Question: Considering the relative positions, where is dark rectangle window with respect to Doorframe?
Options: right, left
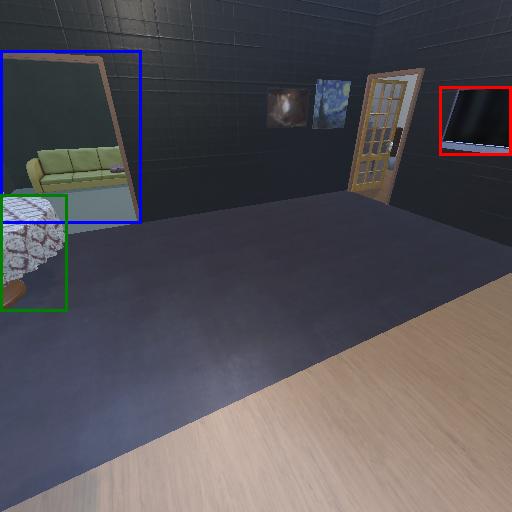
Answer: right